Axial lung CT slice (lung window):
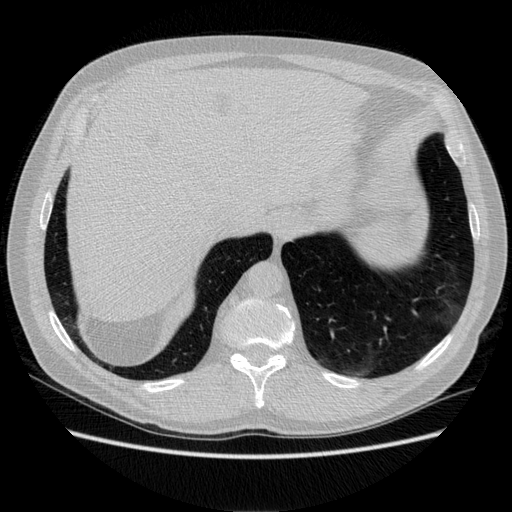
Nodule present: no